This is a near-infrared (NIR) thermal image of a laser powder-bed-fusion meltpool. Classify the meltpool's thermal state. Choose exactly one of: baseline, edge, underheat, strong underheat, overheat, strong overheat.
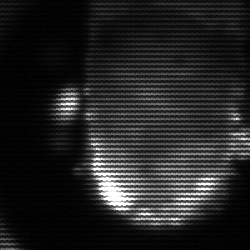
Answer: baseline